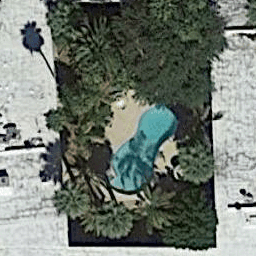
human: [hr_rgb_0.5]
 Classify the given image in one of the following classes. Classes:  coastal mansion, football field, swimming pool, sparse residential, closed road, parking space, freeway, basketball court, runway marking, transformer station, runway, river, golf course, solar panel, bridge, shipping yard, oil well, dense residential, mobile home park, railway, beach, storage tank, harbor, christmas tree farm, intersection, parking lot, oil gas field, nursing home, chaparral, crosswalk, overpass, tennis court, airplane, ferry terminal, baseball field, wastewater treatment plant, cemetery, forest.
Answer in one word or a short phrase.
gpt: swimming pool